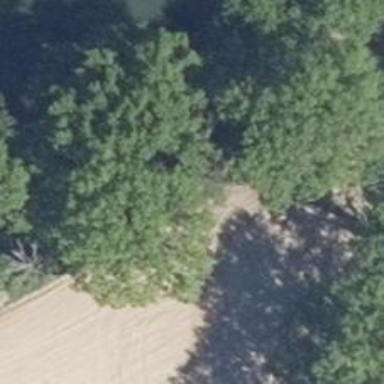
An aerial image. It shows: Single tag "natural: tree."